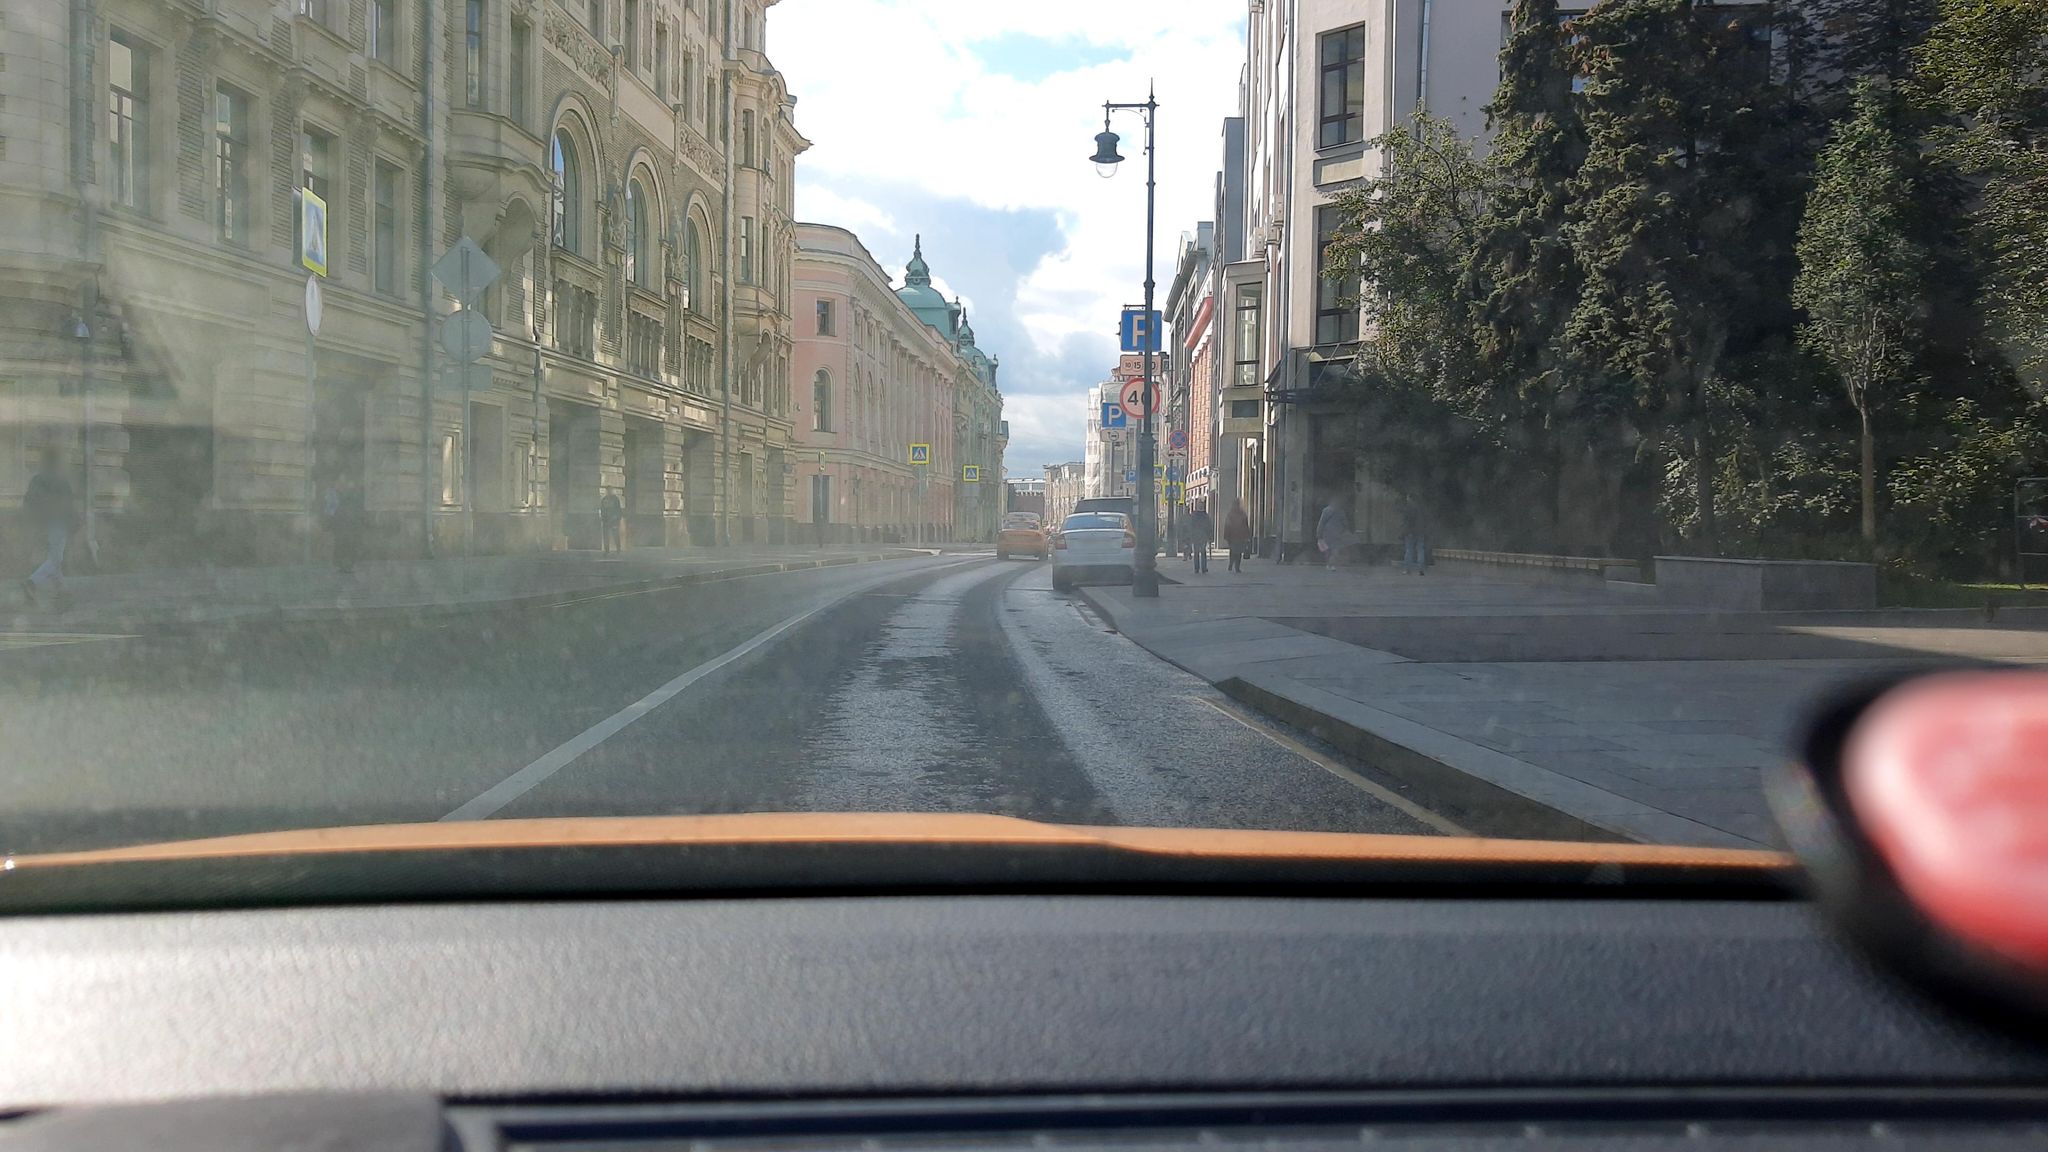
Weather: rainy
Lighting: day
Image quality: slightly poor
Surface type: driving surface
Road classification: tertiary
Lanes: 4
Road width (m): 4
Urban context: urban centre
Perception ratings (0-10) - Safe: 7.61, Lively: 8.84, Beautiful: 5.13, Boring: 3.43, Depressing: 3.61, Wealthy: 8.6